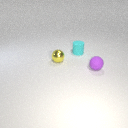
small cyan rubber cylinder behind small purple rubber sphere